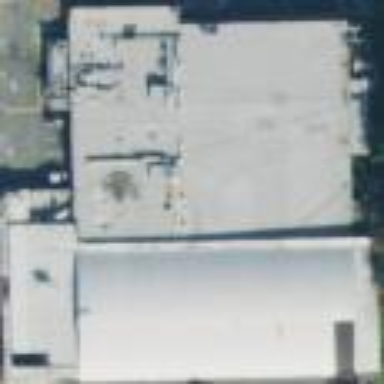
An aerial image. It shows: Building that houses bowling alley.